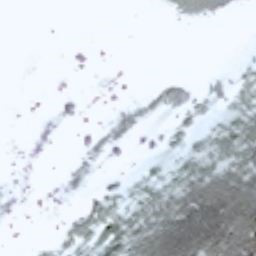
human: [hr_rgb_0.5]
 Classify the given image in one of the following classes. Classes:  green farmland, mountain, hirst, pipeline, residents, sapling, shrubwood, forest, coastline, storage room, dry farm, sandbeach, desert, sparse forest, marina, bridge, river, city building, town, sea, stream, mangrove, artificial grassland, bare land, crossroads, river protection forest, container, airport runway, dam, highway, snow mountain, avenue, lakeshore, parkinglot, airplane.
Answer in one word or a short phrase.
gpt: snow mountain